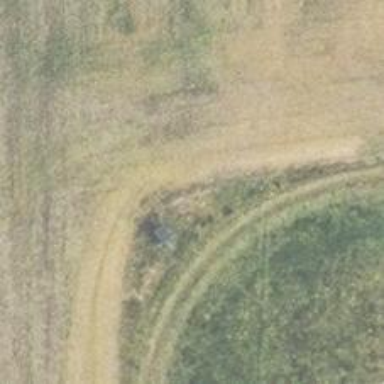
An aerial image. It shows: Hunting stand.